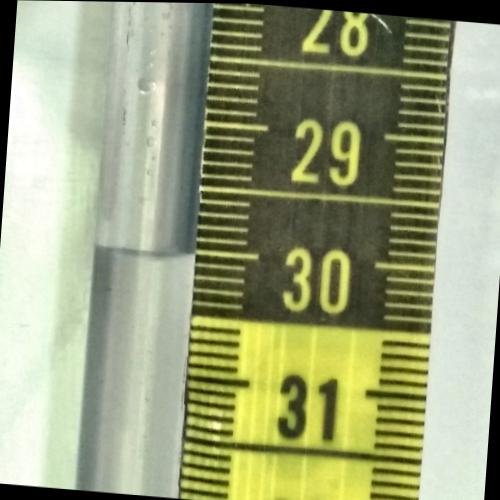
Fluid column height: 30.0 cm